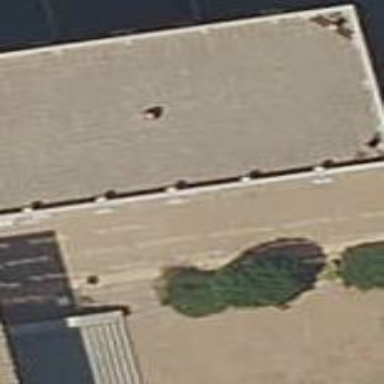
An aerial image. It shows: Building with flat roof.